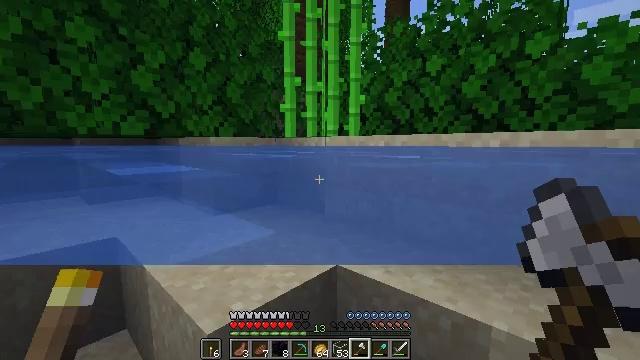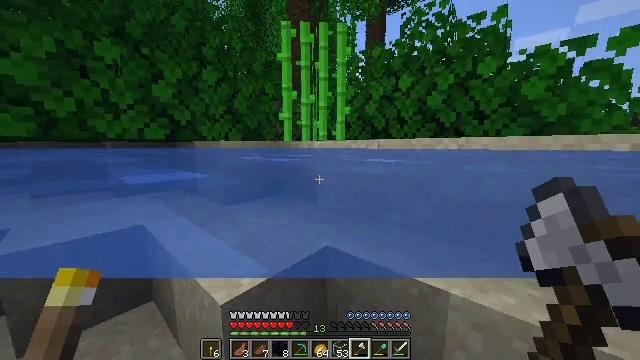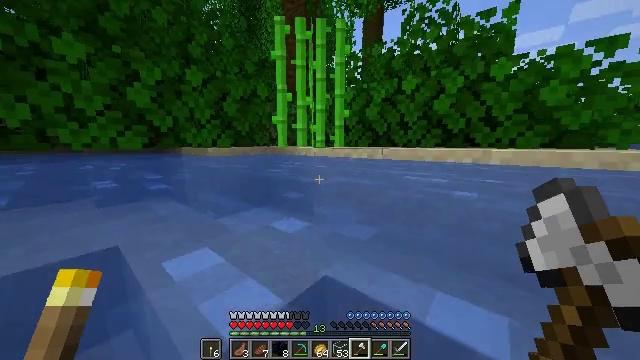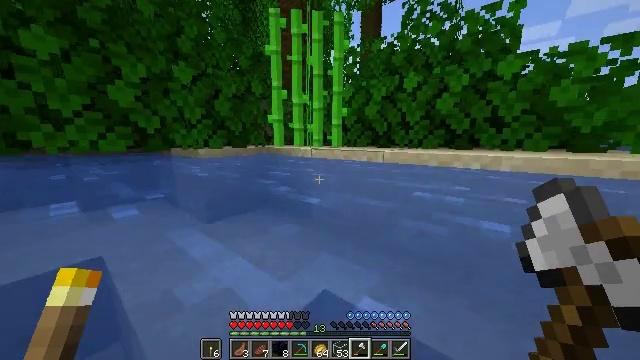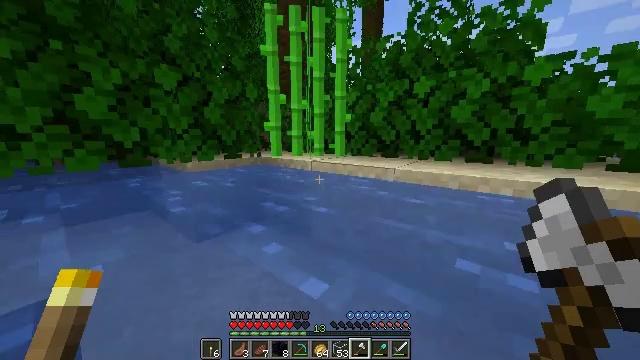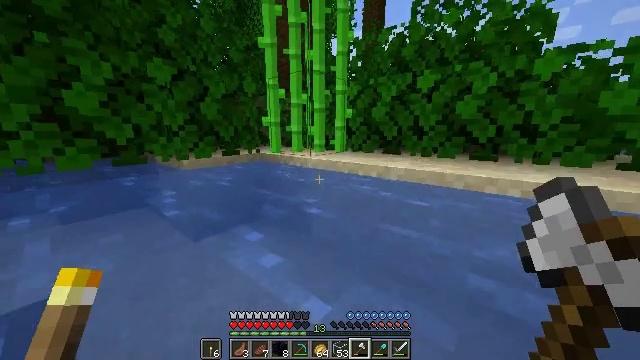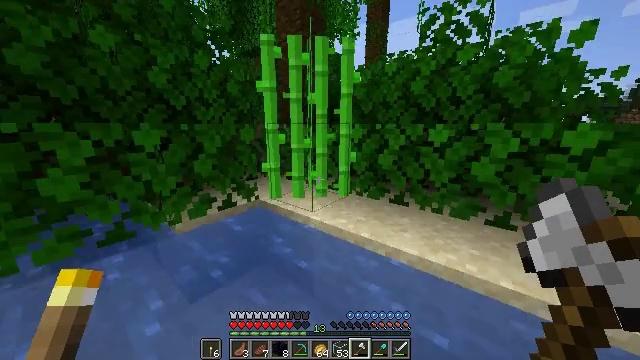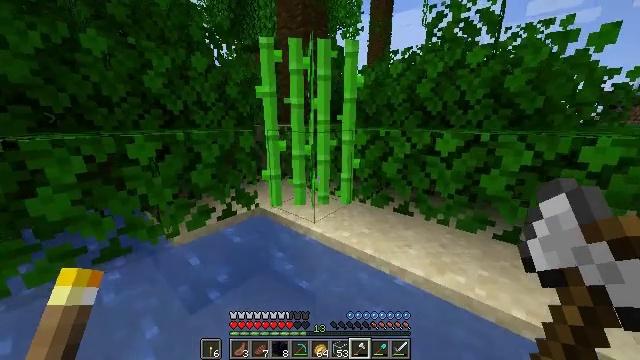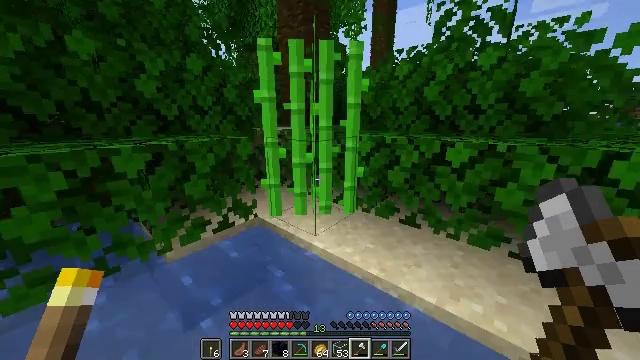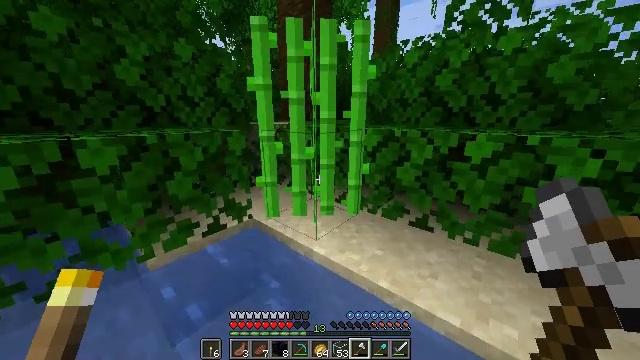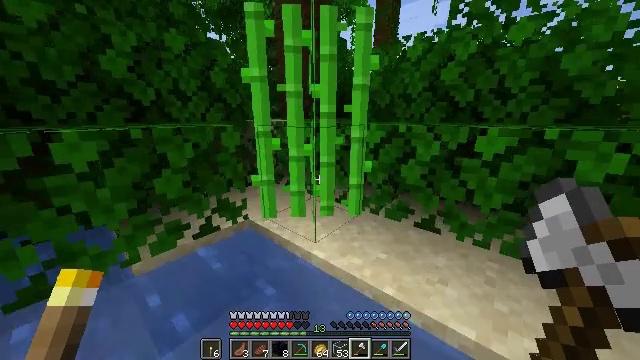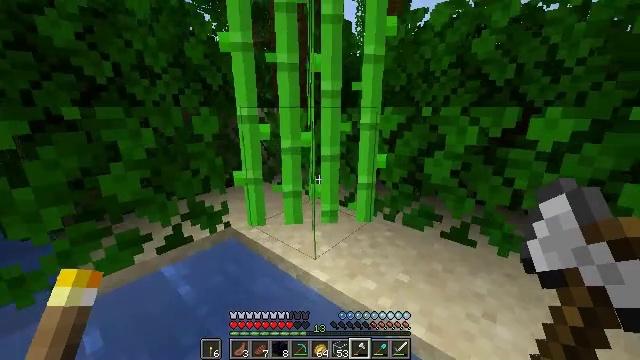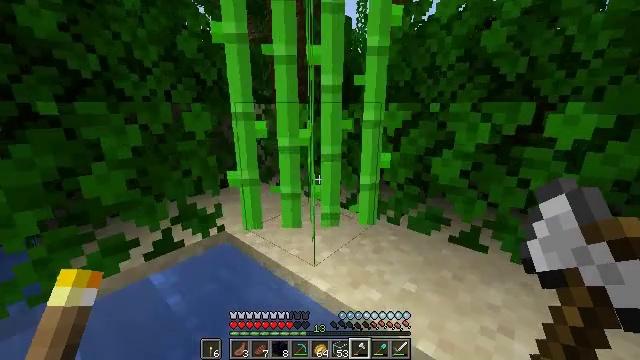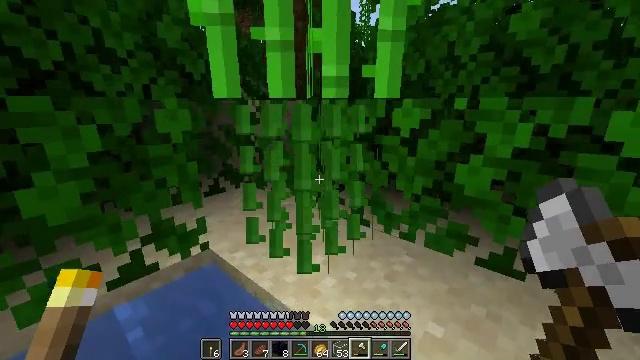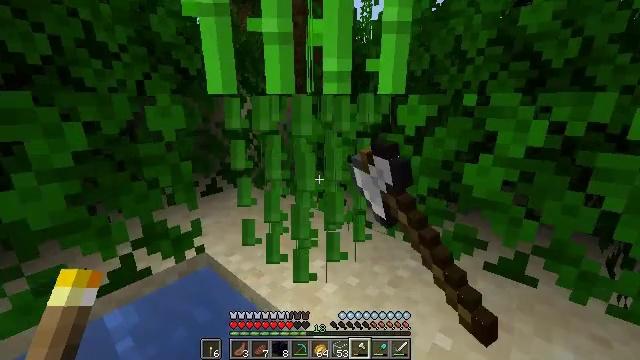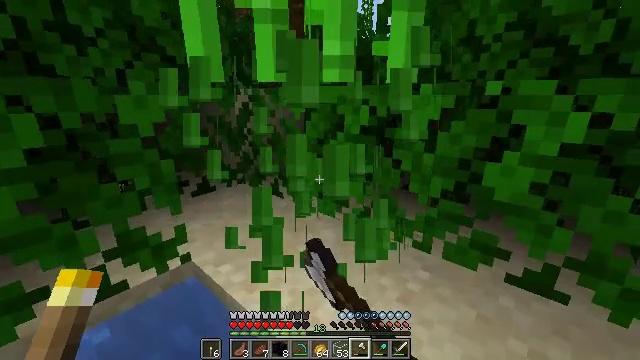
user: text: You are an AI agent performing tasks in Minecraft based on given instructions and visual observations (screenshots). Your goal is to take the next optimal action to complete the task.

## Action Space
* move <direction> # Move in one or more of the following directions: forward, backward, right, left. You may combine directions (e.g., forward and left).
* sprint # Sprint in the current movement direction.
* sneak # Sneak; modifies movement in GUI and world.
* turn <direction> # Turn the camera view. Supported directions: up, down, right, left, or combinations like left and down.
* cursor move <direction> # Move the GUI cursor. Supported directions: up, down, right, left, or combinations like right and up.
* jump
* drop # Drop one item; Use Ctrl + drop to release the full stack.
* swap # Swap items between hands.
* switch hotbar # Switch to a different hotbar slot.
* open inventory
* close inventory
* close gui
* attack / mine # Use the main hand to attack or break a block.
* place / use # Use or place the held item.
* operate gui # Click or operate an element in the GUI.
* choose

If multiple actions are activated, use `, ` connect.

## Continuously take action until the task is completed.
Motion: motion action
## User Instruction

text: Mine the sugar cane near rivers.
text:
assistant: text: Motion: move forward, turn right and down, jump
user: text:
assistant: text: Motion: move forward, jump
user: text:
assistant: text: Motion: move forward, turn down, jump
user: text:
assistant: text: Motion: move forward, jump
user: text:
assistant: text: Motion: move forward, turn down, jump
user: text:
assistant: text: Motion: move forward, turn down, jump
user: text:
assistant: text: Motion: move forward, turn down, jump
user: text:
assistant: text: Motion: move forward, jump
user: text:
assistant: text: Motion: move forward, jump
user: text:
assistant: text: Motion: move forward, jump
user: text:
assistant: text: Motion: move forward, jump
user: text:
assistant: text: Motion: move forward, jump
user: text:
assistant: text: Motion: move forward, attack / mine
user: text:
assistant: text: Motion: attack / mine
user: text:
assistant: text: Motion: attack / mine
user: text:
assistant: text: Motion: attack / mine
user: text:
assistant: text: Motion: no_op
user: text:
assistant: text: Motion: no_op